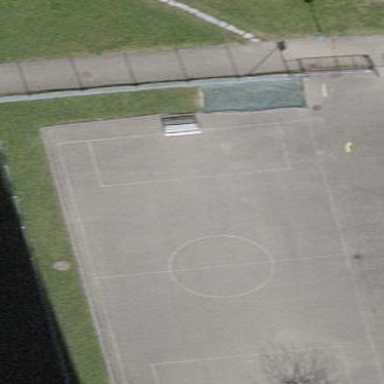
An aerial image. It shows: Multi-sport pitch for leisure and various sports activities.